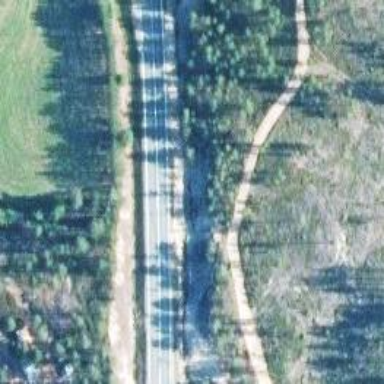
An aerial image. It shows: Asphalt road classified as trunk highway.